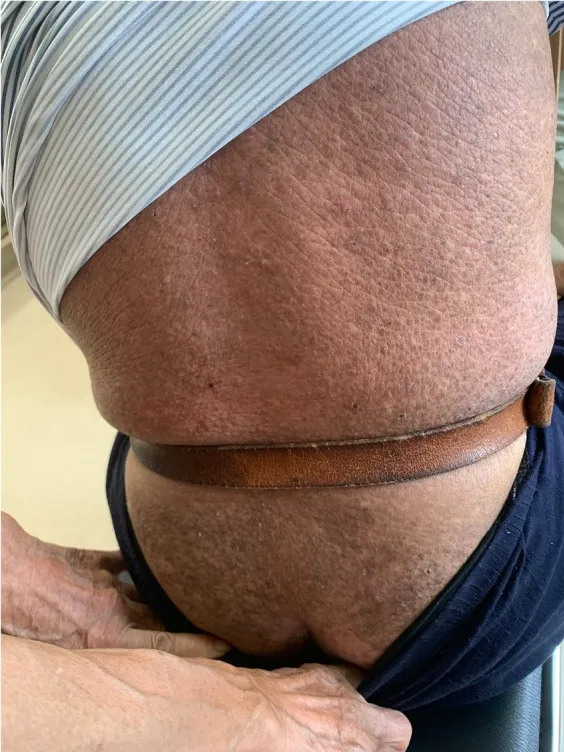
Cutaneous lesions on the trunk and buttocks.
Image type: medical_photograph (skin_photograph)